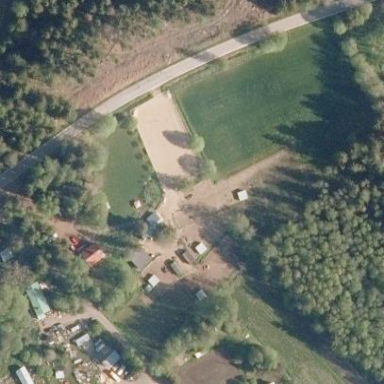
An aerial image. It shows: Farmyard used for horse riding.